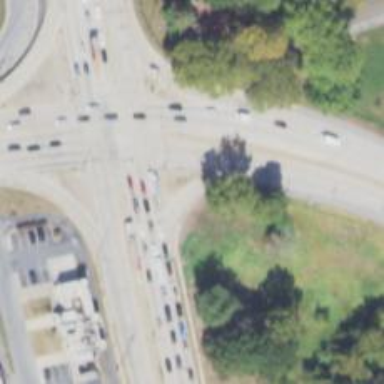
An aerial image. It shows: Trunk link highway.